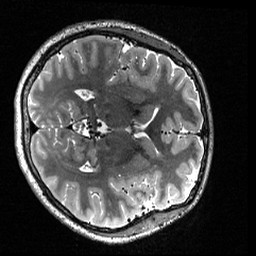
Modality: T2w
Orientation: axial
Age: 31
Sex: female
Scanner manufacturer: siemens
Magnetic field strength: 3 T
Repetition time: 3.2 s
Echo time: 0.56 s